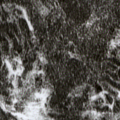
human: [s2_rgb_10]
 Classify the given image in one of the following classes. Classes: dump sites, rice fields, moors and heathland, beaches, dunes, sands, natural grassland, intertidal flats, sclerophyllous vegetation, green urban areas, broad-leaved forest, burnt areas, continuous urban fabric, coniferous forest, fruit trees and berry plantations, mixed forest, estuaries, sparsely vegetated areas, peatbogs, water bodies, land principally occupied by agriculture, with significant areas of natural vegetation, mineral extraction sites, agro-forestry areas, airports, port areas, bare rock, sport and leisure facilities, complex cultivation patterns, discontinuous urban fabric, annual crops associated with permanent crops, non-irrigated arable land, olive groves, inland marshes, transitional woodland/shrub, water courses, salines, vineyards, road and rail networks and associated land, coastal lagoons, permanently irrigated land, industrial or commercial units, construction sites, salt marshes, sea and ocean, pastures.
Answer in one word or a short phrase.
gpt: coniferous forest